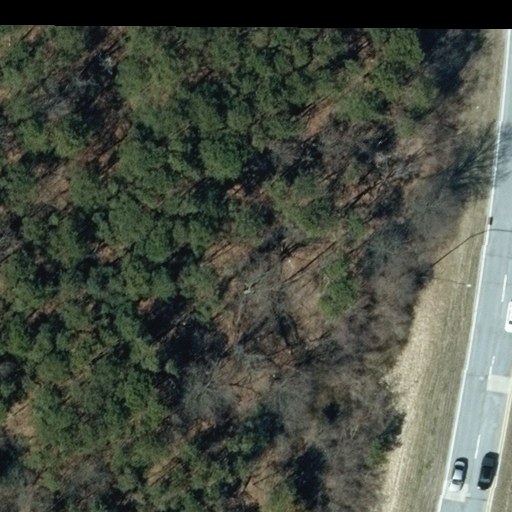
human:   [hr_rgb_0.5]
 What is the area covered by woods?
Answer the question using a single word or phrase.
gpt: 6505m2

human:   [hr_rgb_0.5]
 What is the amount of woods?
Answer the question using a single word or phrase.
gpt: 1

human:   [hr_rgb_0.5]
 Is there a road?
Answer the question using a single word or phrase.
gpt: yes

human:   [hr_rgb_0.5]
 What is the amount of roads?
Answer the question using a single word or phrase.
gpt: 1

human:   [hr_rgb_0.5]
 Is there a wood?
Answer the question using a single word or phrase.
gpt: yes

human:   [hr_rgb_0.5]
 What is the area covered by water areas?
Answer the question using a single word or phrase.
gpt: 0m2

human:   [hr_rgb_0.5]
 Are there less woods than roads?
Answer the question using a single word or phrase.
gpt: no

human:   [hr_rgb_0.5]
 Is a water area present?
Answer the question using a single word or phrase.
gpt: no

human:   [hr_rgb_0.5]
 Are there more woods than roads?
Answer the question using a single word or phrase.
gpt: no

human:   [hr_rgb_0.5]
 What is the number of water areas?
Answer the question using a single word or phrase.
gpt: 0

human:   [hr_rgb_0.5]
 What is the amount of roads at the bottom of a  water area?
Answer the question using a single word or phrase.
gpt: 0

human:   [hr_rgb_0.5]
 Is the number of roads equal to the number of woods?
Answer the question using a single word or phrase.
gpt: yes

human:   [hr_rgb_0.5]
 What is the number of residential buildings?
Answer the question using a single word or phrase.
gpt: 0

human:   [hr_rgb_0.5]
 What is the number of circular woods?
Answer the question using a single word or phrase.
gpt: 0

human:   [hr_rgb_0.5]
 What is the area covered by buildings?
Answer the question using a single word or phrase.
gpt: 0m2

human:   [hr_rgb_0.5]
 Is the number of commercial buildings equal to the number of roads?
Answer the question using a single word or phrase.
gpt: no

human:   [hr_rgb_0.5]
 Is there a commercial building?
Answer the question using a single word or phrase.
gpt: no

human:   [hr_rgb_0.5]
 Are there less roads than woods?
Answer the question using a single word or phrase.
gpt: no

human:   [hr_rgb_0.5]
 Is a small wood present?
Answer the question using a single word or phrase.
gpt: no

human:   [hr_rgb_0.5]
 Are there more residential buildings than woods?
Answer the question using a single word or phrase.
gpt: no

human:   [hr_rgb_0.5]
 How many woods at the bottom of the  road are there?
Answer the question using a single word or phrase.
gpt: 1

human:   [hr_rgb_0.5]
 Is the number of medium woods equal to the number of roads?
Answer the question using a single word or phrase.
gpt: no

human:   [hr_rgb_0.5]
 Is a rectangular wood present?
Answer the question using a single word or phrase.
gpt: yes

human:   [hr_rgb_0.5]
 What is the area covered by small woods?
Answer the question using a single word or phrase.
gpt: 0m2

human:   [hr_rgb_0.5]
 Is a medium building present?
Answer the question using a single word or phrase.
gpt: no

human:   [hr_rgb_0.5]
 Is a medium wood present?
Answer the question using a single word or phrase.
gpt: no

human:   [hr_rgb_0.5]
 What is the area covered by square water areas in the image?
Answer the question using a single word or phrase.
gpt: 0m2

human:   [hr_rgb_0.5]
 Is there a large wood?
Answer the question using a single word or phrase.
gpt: yes

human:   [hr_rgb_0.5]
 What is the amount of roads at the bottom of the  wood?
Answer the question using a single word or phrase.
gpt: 0

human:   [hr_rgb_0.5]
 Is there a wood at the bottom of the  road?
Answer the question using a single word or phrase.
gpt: yes

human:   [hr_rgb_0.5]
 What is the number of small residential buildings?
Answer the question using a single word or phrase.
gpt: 0

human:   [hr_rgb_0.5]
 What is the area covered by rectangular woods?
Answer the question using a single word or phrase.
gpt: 6505m2

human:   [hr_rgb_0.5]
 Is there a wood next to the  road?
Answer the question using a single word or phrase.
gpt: yes

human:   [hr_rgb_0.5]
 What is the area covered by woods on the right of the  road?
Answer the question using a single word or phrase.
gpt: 6505m2

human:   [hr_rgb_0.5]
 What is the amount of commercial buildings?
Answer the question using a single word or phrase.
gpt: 0

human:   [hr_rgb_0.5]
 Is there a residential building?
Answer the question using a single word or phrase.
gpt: no

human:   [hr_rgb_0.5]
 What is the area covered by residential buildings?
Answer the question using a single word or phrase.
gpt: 0m2

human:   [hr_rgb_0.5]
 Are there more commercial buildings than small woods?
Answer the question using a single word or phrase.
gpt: no

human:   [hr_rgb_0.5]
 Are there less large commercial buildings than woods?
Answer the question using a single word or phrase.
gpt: yes

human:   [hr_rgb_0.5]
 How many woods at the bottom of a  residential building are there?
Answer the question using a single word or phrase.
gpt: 0

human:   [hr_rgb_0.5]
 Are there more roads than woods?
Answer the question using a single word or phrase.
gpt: no

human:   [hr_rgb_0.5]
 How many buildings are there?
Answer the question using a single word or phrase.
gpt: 0

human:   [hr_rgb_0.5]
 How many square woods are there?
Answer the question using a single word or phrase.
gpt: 0

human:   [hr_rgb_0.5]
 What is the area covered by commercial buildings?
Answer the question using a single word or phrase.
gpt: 0m2

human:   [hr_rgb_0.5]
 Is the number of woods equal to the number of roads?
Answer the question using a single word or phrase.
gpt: yes

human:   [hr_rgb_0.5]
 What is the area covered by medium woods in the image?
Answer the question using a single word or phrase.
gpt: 0m2

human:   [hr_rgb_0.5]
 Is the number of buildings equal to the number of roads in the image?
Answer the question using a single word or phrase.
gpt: no

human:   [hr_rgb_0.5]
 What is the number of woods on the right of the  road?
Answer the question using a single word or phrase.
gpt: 1

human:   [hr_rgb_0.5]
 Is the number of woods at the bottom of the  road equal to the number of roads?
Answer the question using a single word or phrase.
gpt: yes

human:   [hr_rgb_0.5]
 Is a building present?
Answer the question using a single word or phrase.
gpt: no

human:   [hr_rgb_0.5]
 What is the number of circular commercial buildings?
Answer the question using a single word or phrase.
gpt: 0

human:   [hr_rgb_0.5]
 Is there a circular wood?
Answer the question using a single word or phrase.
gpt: no

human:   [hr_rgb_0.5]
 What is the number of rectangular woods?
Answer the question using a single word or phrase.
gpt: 1

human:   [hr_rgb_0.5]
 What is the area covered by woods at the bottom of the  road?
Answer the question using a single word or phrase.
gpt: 6505m2

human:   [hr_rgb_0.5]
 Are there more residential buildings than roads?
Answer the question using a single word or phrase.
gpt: no

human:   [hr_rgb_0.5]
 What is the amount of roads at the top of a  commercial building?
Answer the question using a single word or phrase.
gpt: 0

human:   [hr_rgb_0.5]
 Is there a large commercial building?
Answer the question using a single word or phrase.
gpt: no

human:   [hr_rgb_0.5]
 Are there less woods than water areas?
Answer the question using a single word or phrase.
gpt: no

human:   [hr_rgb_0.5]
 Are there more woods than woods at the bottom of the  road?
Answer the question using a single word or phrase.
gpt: no

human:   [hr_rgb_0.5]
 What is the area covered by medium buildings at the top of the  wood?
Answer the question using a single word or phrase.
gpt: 0m2

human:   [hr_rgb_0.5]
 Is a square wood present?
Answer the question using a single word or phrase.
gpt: no

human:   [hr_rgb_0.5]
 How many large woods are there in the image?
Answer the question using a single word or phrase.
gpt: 1

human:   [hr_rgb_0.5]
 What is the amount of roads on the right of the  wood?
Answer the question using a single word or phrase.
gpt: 0

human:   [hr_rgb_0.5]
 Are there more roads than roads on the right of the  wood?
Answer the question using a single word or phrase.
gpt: yes